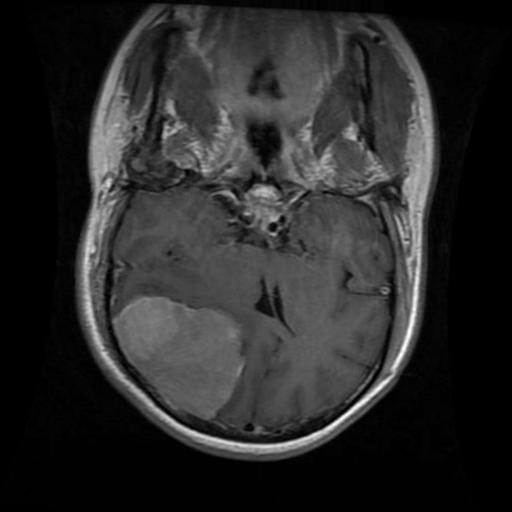
Label: meningioma